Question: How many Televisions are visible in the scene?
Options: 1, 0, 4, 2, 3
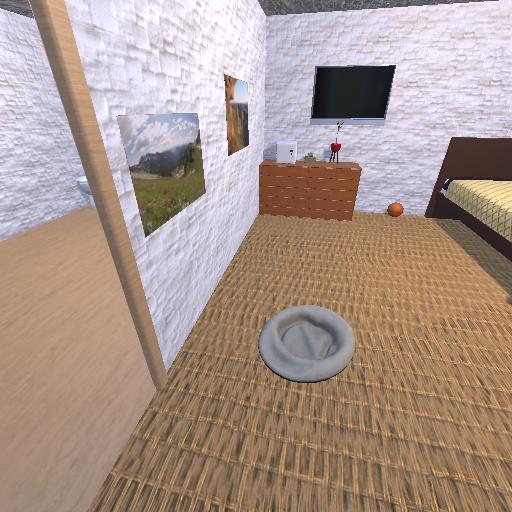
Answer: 1